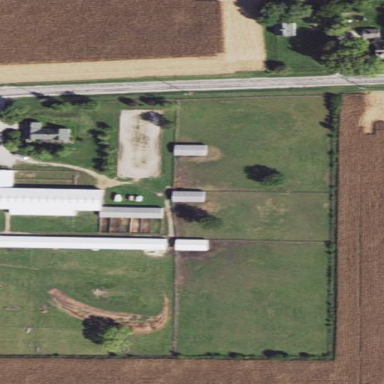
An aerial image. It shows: Farmyard area.